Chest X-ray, AP view. Patient: 29 years old, sex F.
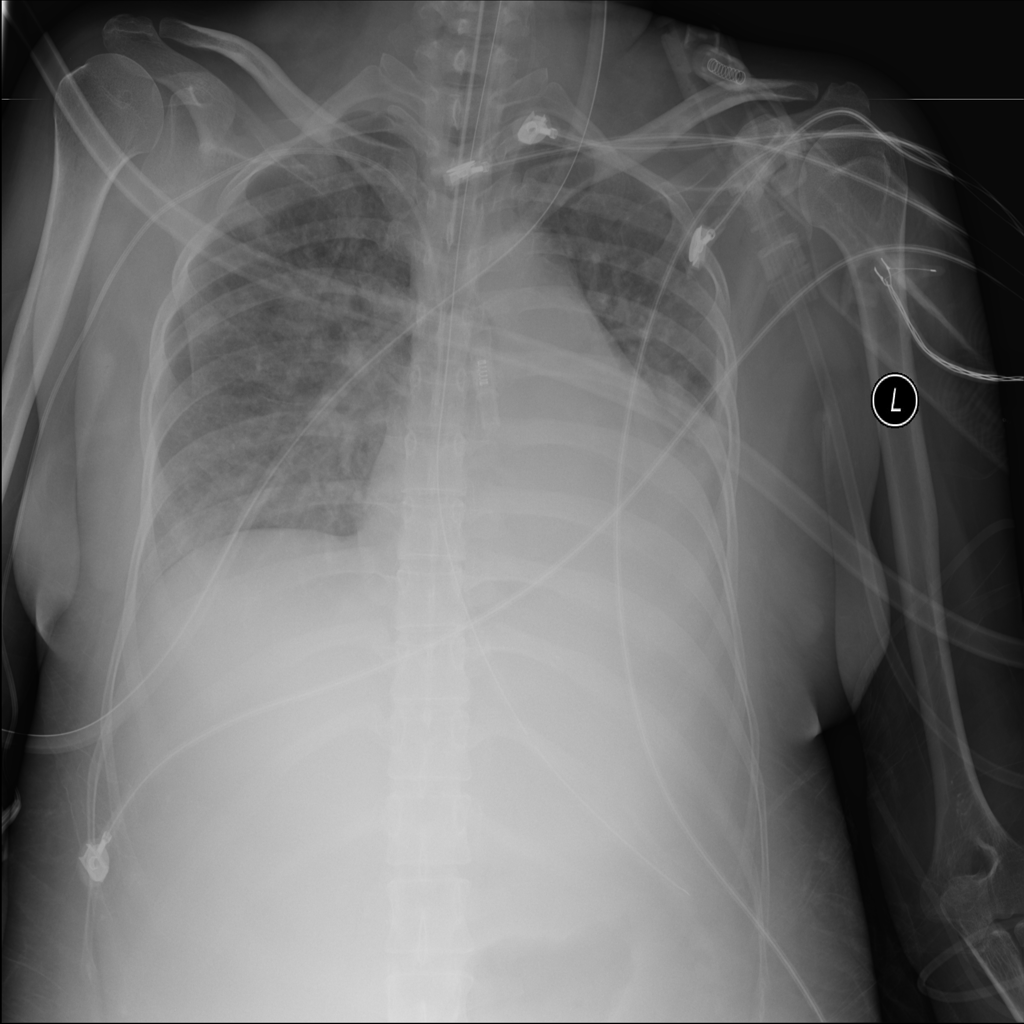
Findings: Atelectasis, Consolidation, Effusion